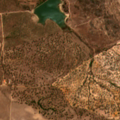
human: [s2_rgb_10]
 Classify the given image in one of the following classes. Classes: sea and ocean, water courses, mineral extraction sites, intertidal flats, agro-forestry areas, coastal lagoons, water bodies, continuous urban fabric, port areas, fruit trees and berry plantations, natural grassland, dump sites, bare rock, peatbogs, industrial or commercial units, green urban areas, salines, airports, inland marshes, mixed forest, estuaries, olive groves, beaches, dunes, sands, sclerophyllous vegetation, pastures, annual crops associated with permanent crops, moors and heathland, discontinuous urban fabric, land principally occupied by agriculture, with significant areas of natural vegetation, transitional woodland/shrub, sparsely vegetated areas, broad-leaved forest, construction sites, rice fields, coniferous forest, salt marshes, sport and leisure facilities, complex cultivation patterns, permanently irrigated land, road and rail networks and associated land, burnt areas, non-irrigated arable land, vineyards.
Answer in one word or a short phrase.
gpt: non-irrigated arable land, agro-forestry areas, transitional woodland/shrub